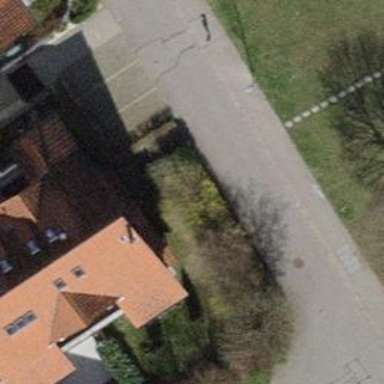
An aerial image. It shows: Set of steps on the road.